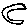
Label: moon